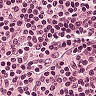
Metastatic tissue present: no